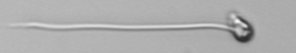
Label: flagellate